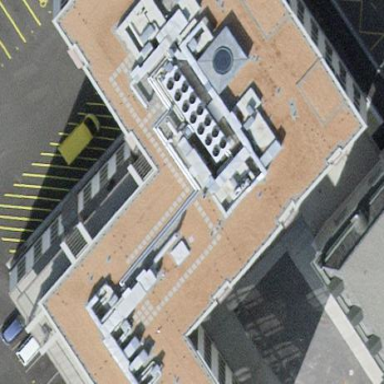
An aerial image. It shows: Part of building.